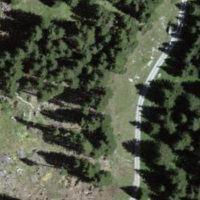
EUNIS habitat code: 43
Species observed at this site:
Plantago alpina